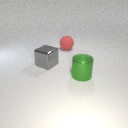
large green metal cylinder to the right of large gray metal cube